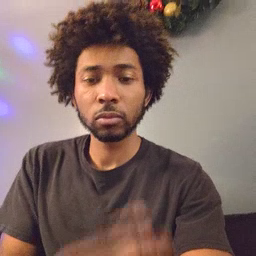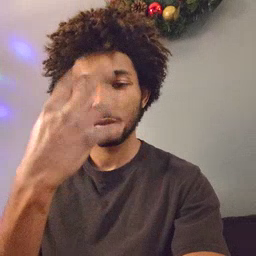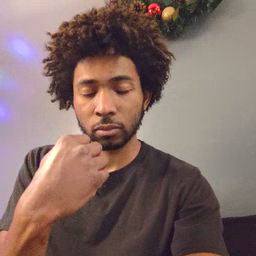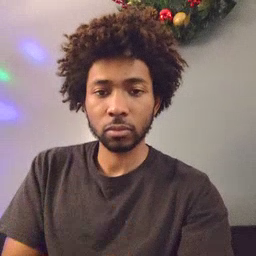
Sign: sleep